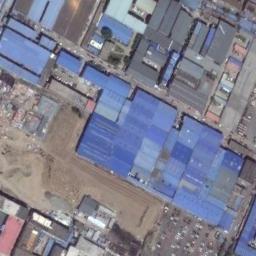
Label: industrial_area